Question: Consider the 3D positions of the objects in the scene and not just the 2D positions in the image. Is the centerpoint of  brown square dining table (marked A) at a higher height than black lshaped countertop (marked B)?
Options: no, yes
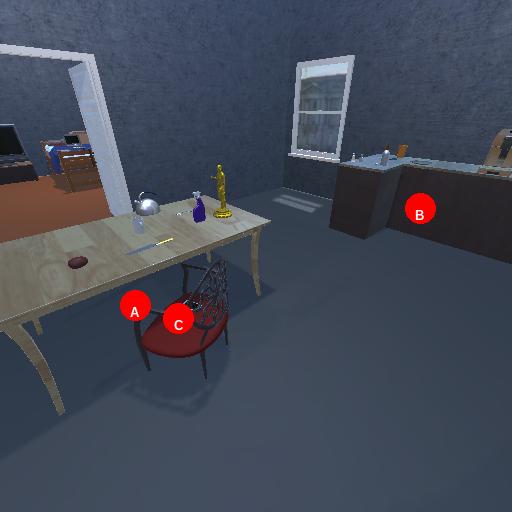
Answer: no